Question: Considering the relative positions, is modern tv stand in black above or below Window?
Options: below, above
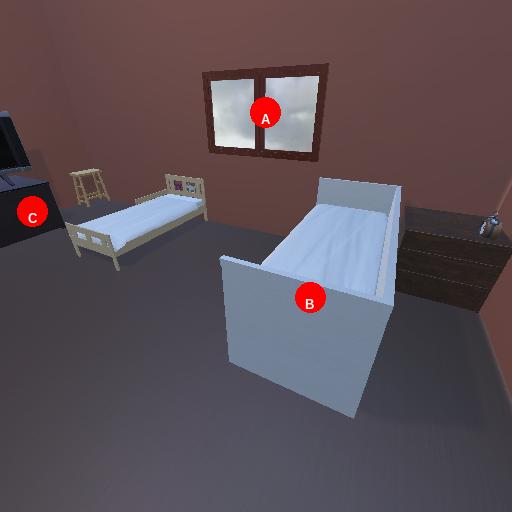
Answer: below